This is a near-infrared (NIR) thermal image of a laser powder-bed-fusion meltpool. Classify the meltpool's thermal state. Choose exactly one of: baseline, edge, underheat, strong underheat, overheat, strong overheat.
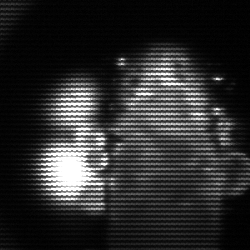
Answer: strong underheat